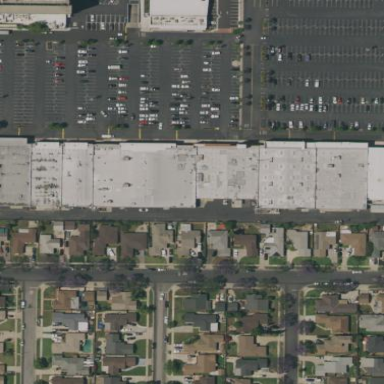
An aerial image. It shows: Retail area.